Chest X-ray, PA view. Patient: 27 years old, sex F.
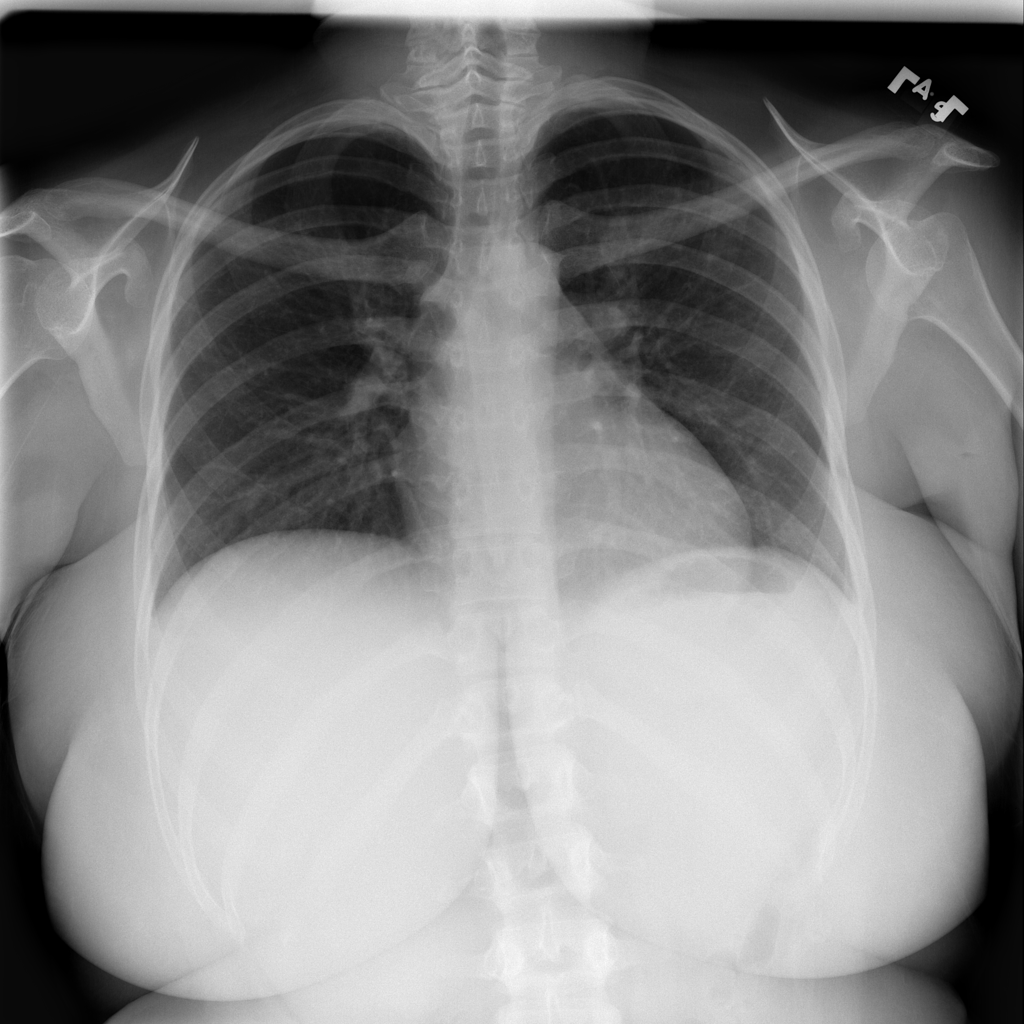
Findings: No Finding